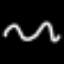
Label: squiggle